Question: I want to put a label beside the radio button.

'HtmlSelectOneRadio' has a 'setLabel(String s)' method. But it does not work.
Is there a way to do that without using another library?
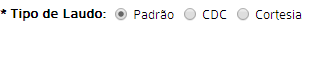
Answer: It is done by using the in the object.
Then using some css to let it the way you want.
'''
UISelectItem selectItemSim = new UISelectItem();
UISelectItem selectItemNao = new UISelectItem();
selectItemSim.setItemLabel("SIM");
selectItemSim.setItemValue("SIM");
selectItemSim.setId(perguntaVO.getCodigo() + "SIM");
selectItemNao.setItemValue("NAO");
selectItemNao.setItemLabel("NAO");
selectItemNao.setId(perguntaVO.getCodigo() + "NAO");
htmlOneRadio.getChildren().add(selectItemSim);
htmlOneRadio.getChildren().add(selectItemNao);
'''